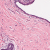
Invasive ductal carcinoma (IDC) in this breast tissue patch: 0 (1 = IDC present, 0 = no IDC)